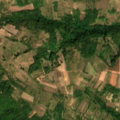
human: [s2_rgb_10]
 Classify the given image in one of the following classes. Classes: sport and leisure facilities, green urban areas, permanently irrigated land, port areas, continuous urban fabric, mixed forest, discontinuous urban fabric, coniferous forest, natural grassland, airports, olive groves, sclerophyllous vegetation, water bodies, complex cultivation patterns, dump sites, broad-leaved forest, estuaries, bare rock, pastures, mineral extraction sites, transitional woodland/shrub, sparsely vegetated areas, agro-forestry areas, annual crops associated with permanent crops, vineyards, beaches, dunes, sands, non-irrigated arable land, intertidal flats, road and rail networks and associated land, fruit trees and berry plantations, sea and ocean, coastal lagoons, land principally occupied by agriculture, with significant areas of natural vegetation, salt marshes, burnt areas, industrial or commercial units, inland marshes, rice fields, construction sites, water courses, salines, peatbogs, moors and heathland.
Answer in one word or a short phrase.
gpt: pastures, complex cultivation patterns, land principally occupied by agriculture, with significant areas of natural vegetation, broad-leaved forest, transitional woodland/shrub